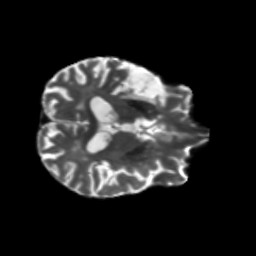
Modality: T2w
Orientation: axial
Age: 58
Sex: male
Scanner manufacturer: siemens
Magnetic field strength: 3 T
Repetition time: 5.47 s
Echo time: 0.0854 s